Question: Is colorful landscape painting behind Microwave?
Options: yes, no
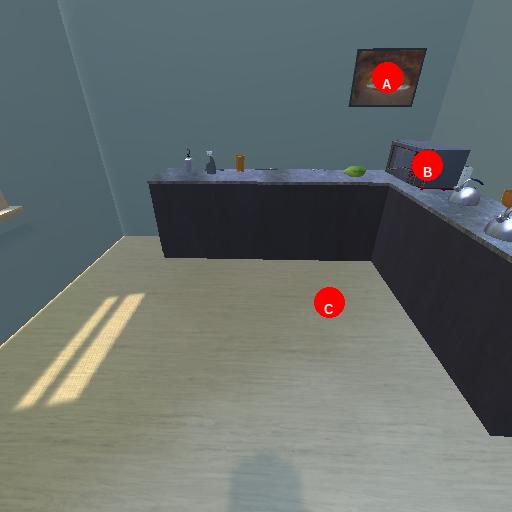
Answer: yes